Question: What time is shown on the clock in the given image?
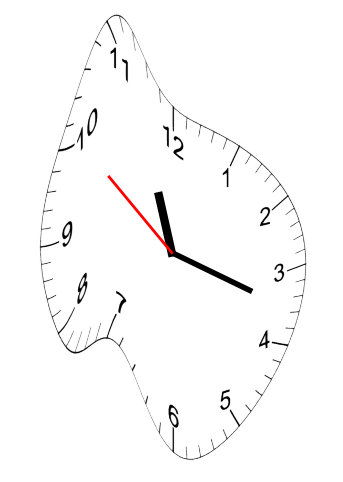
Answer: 11:17:51